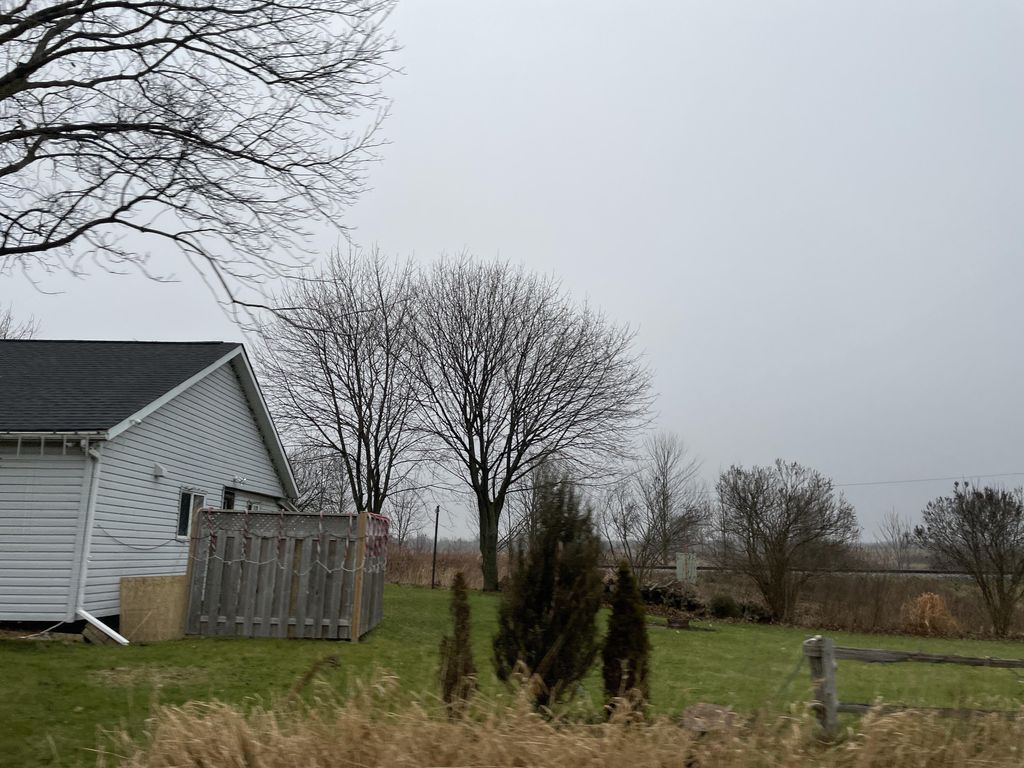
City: kitchener-waterloo